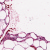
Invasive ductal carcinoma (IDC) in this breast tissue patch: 0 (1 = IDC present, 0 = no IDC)